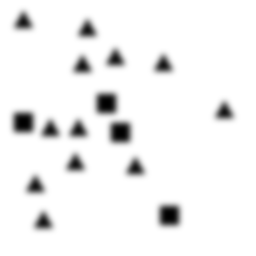
Squares: 4
Triangles: 12
Stars: 0
Total shapes: 16